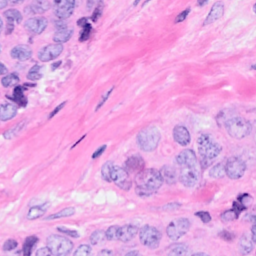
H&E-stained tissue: Breast